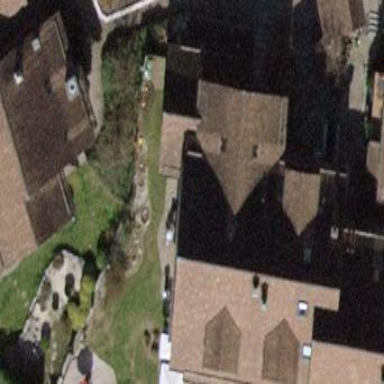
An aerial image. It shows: Residential building.